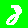
Digit: 8